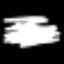
Label: palm tree